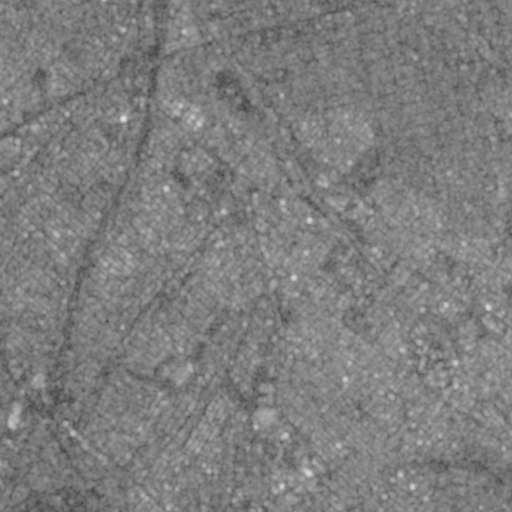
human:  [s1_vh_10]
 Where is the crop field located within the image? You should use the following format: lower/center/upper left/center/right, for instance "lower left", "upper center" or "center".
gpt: The crop field is located in the upper left of the image.
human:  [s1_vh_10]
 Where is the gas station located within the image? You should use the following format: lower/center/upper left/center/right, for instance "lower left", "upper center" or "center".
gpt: The gas station is located in the center right of the image.
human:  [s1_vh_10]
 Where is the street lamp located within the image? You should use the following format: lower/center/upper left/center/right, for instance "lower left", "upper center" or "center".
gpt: The street lamp is located in the upper left of the image.
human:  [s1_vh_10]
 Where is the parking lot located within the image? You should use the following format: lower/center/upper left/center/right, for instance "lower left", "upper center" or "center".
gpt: There is no parking lot in the image.

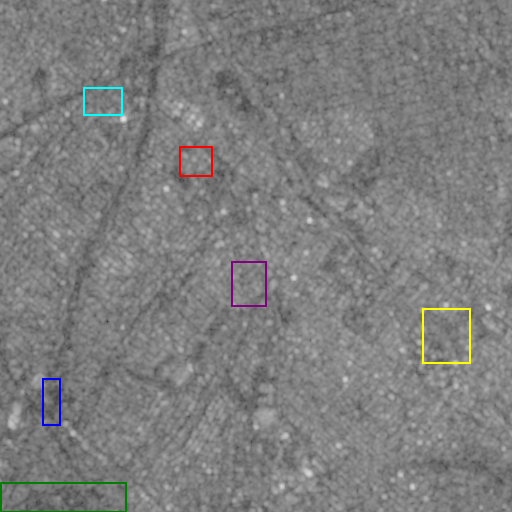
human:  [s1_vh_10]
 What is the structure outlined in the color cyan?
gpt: The structure outlined in cyan is a crop field.
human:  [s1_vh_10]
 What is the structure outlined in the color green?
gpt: The structure outlined in green is a park.
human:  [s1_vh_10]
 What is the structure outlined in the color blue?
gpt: The structure outlined in blue is a parking lot.
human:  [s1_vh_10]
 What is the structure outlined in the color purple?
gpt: The structure outlined in purple is a power substation.
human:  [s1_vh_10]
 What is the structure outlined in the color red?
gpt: The structure outlined in red is a building.
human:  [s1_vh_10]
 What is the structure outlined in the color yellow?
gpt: The structure outlined in yellow is a building.
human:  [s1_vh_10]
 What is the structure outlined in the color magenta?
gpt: There is no magenta outline.